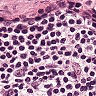
Metastatic tissue present: no